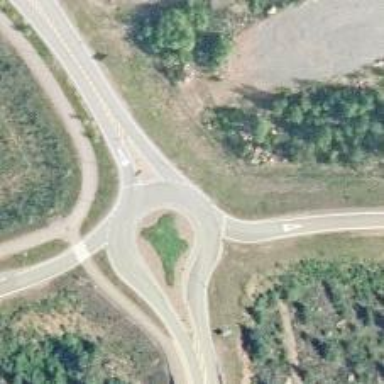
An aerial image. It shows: Tertiary road with asphalt surface leading to roundabout.